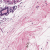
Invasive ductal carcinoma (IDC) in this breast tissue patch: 0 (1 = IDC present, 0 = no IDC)